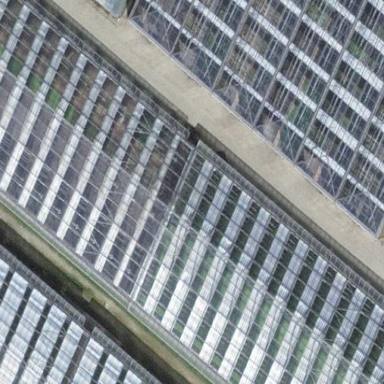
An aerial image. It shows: Greenhouse.